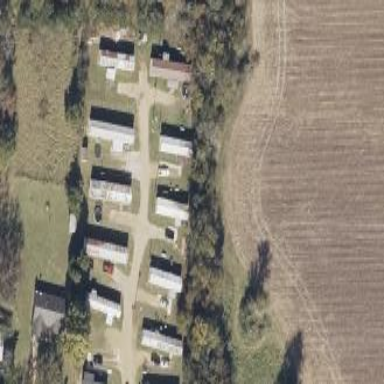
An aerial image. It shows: Residential area designated as trailer park.